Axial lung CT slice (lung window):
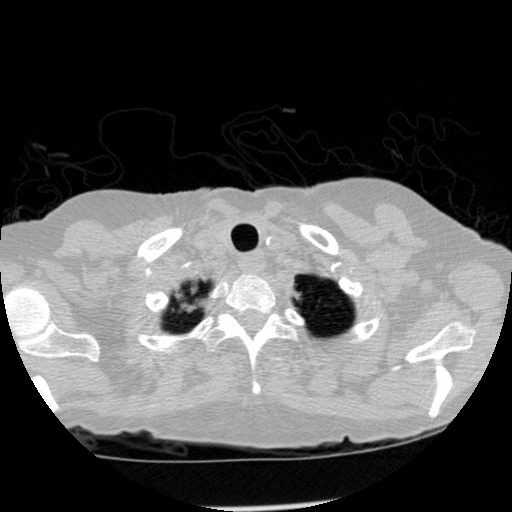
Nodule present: no